Question: I am implementing DCT transform using this formula:

But the results are incorrect. For some 8 by 8 matrix,
'''
0 0 0 0 0 0 0 0
210 210 210 210 210 210 210 210
255 255 255 255 255 255 255 255
210 210 210 210 210 210 210 210
0 0 0 0 0 0 0 0
210 210 210 210 210 210 210 210
255 255 255 255 255 255 255 255
210 210 210 210 210 210 210 210
'''
The results I got after passing the data to dct transform function are:
'''
<PHONE> 0.000000 -0.000000 0.000000 0.000000 0.000000 -0.000000 -0.000000
-250.897627 -0.000000 0.000000 -0.000000 -0.000000 -0.000000 0.000000 0.000000
-0.000000 0.000000 0.000000 -0.000000 0.000000 -0.000000 0.000000 -0.000000
-461.931139 -0.000000 0.000000 -0.000000 -0.000000 -0.000000 0.000000 0.000000
-510.000000 0.000000 0.000000 -0.000000 -0.000000 -0.000000 0.000000 0.000000
156.770200 0.000000 -0.000000 0.000000 0.000000 0.000000 -0.000000 -0.000000
-0.000000 -0.000000 -0.000000 -0.000000 -0.000000 0.000000 0.000000 -0.000000
-260.946562 -0.000000 0.000000 -0.000000 -0.000000 -0.000000 0.000000 0.000000
'''
(Only 1st column has non-zero values)
The problem is that I was told that the correct results should be only non-zero values at upper left corner of the matrix. And I am not sure where might be wrong in my code. Can anyone help me? Thanks.
Here is my DCT code:
'''
static double C(int val){
if(val == 0)
return 1.0 / sqrt(2.0);
else
return 1.0;
}
void dctTransform(int matrix[8][8], double dctMatrix[8][8]){
int u, v, x, y;
double temp;
for(u=0; u<8; u++)
for(v=0; v<8; v++){
temp = 0;
dctMatrix[u][v] = 0;
for(x=0;x<8;x++){
for(y=0;y<8;y++){
temp += matrix[y][x]*cos(((2*x+1)*u*M_PI) / 16)*cos(((2*y+1)*v*M_PI) / 16);
}
}
dctMatrix[u][v] = C(u) * C(v) * 0.25 * temp;
}
}
'''
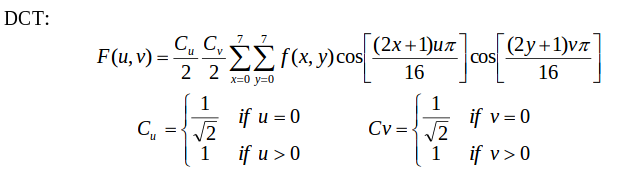
Answer: Aren't you supposed to first change the input values from 0..255 to -128..127? Haven't you also switched 'x' and 'y' in 'matrix[y][x]'?
If I subtract 128 from the input values to center them around zero, and then switch x and y, your code at least gives me the correct values according to <URL>.